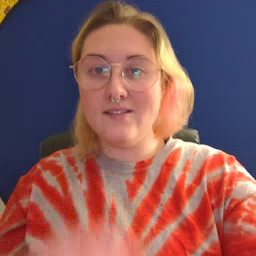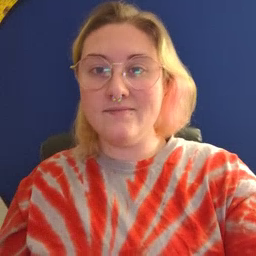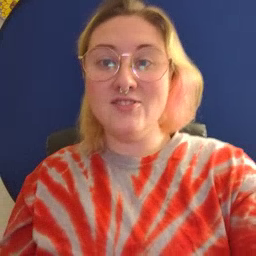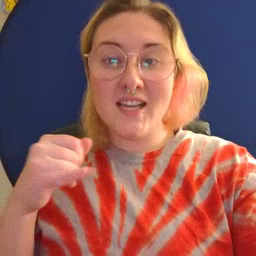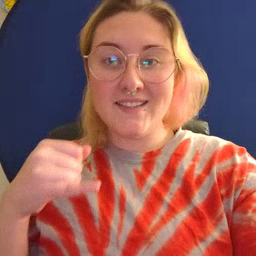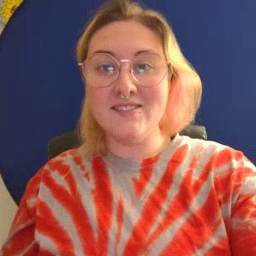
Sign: jeans